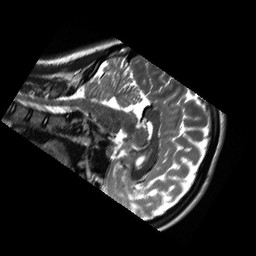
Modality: T2w
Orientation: sagittal
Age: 20
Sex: female